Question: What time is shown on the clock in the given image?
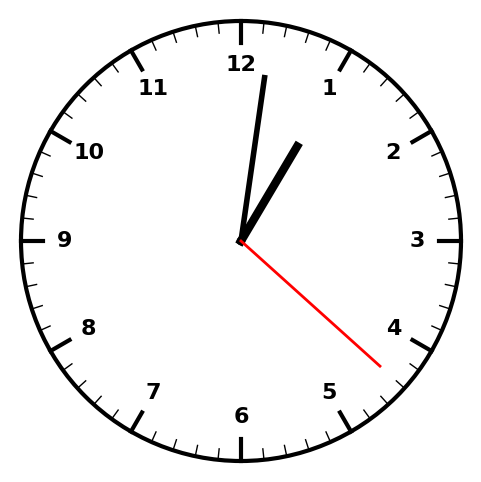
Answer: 01:01:22